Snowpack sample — Snodgrass Mountain, Crested Butte, Colorado (2/4/25, 12:06 PM MST)
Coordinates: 38.923, -106.968
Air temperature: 35 °F
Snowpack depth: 80 cm
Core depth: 80 cm
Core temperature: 32 °F
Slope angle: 14°, slope face: 78°
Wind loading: low
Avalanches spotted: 0
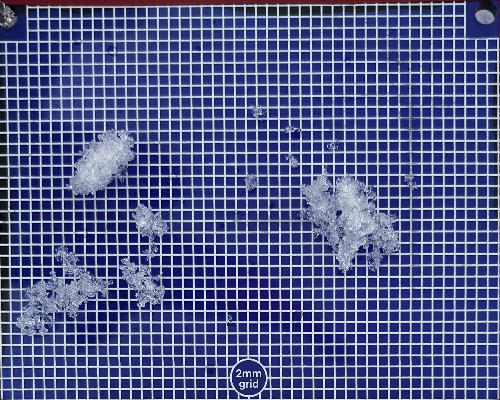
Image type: profile
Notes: No avalanches nearby, unusually warm weather for the last month reported by residents, Collected 25 yards from treeline